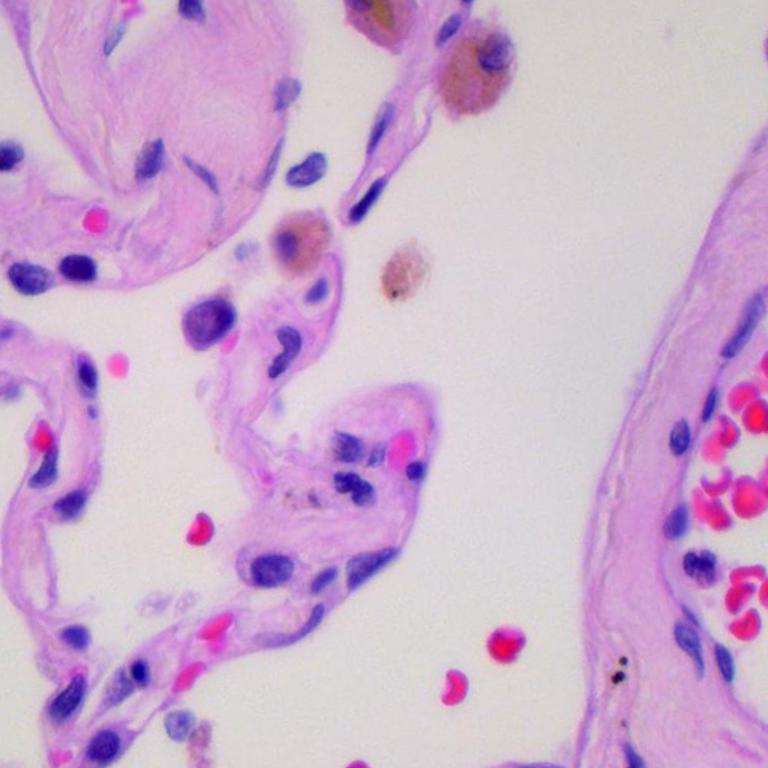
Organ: lung
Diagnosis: benign